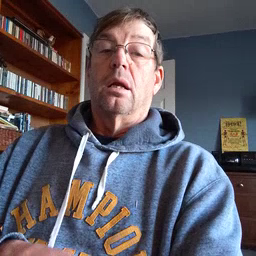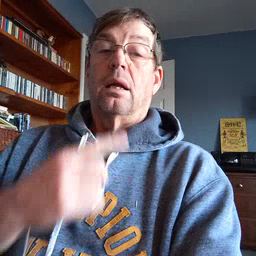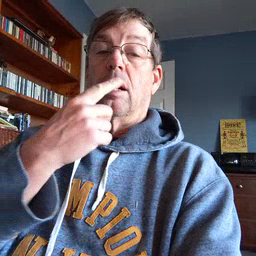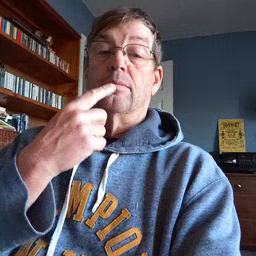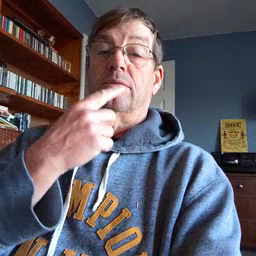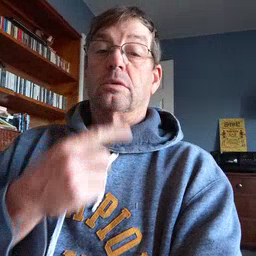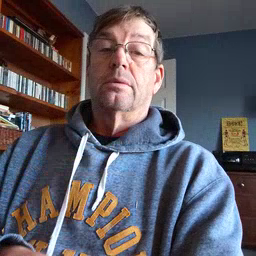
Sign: lips